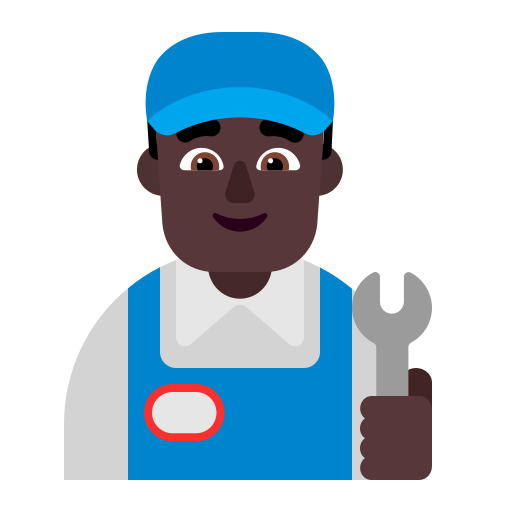
man mechanic flat dark